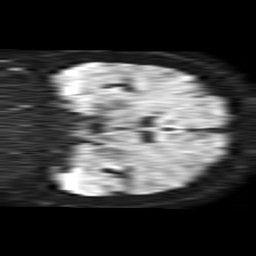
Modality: TRACE
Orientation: coronal
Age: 72
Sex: female
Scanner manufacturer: philips
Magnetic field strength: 1.5 T
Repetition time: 4.6 s
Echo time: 0.08631 s